Question: Looks like both are folders, why in different icons

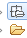
Answer: Here's the documentation on what the various icons are:
<URL>